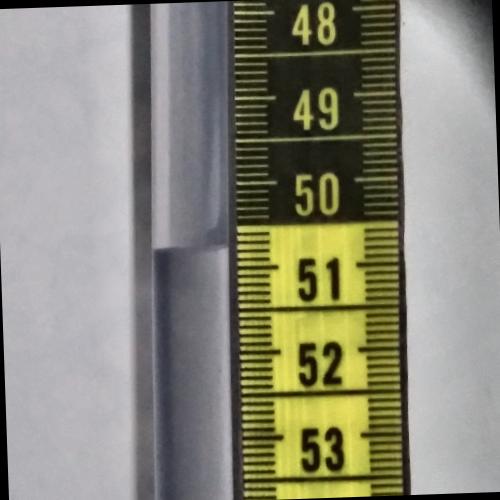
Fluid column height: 50.7 cm